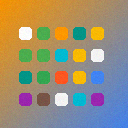
Screen state: on